Question: Currently trying to hunt a potential race condition, I paused my WinForms application in the visual studio debugger.
The Threads window shows a lot of thread which one of them I suspect to be the root cause for the blocking.

I would now love to do the following:
1. Select a thread
2. Right-click the thread
3. Select "Kill thread" from the context menu
Unfortunately I found no option that would allow me to do something like that.
Is it possible to kill/terminate a certain thread in the Visual Studio 2013 debugger?
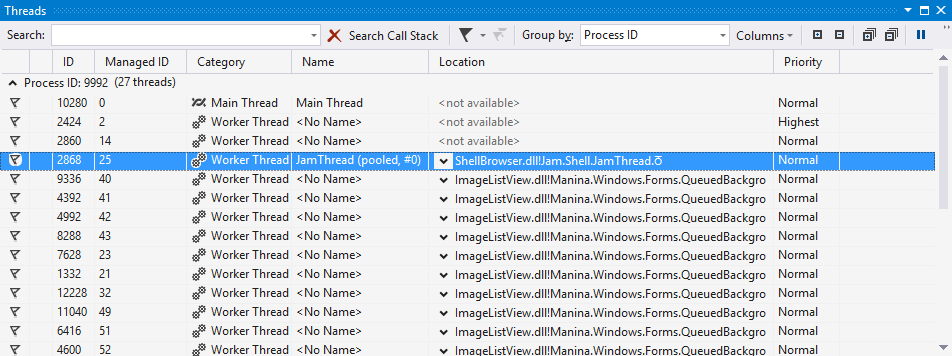
Answer: From Microsoft Technet I found <URL> that can solve your problem.